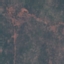
Land use / land cover class: HerbaceousVegetation